Chest X-ray. View position: PA
Patient age: 50
Patient sex: M
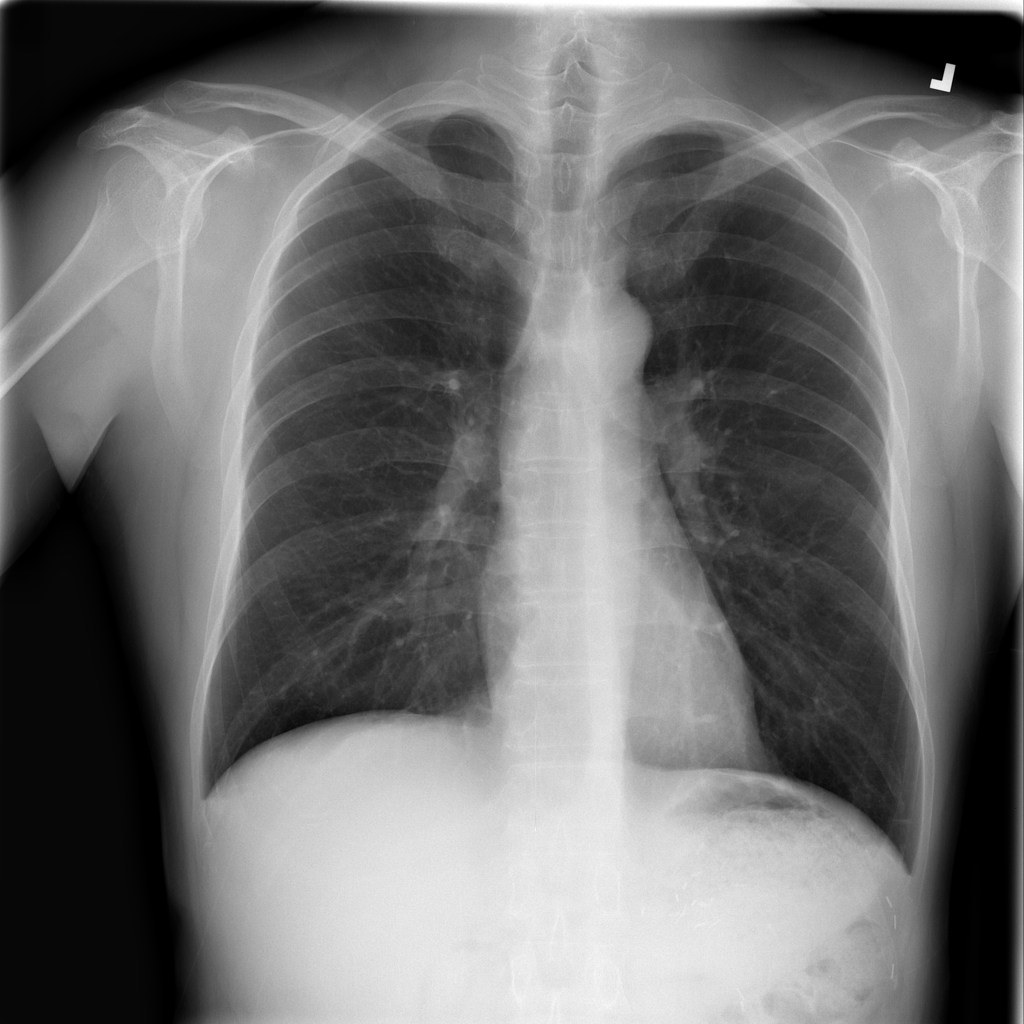
Finding: Pneumothorax